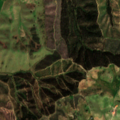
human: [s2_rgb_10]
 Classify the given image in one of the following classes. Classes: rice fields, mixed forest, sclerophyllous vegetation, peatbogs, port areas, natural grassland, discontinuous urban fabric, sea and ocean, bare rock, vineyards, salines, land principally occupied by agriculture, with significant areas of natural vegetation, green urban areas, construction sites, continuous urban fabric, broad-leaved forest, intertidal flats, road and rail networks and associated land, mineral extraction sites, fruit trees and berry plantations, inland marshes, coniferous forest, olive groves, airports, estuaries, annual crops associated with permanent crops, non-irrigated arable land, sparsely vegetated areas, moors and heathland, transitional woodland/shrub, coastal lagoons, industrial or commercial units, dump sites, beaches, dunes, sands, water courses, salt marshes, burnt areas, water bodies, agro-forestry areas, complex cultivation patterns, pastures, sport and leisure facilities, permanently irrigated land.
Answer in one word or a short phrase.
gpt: non-irrigated arable land, complex cultivation patterns, broad-leaved forest, transitional woodland/shrub